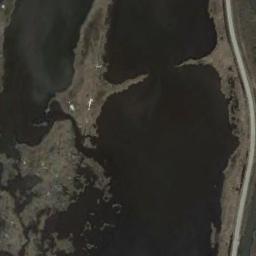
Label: wetland